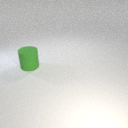
large green rubber cylinder